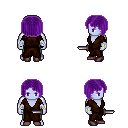
a pixel art fantasy rpg character, male body template, dark elf, purple skin, brown robe, teal pants, purple pageboy hairstyle, white cloth bandages, maroon shoes, dagger, four views (front, back, left, right), 2x2 character sprite sheet, small pixel art, hard edges, no anti-aliasing